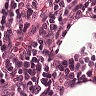
Metastatic tissue present: no